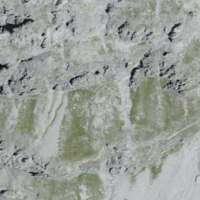
EUNIS habitat code: 48
Species observed at this site:
Gypaetus barbatus